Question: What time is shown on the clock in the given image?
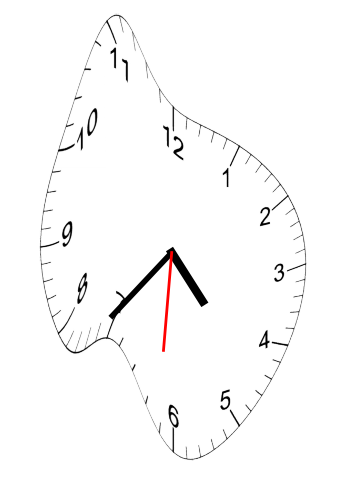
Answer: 04:36:31